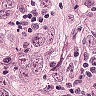
Metastatic tissue present: yes